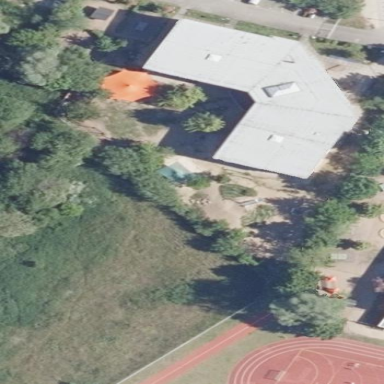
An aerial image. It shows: School building serving as kindergarten.